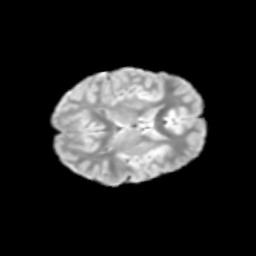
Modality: T2w
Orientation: axial
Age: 9
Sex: male
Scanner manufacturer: siemens
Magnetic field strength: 3 T
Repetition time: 3.8 s
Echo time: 0.07 s